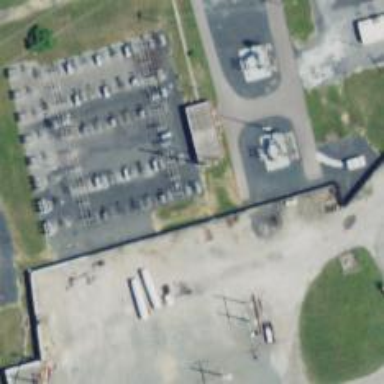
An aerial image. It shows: Switch used for power control.